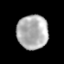
Tissue: lung
Cell type: Endothelial cells
Senescence score: 0.6064
Nuclear area (px): 1046
Mean DAPI intensity: 174.062